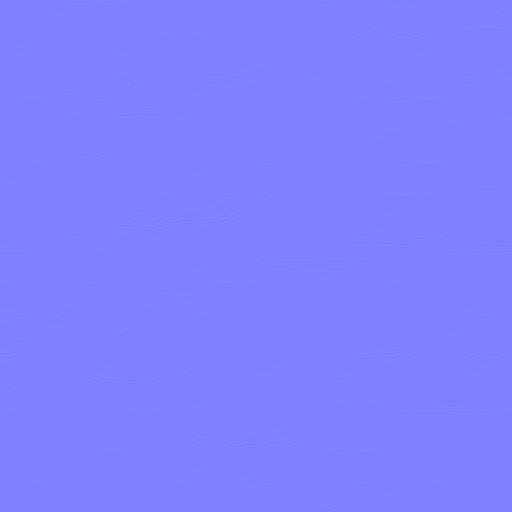
clean lime smooth wood wooden